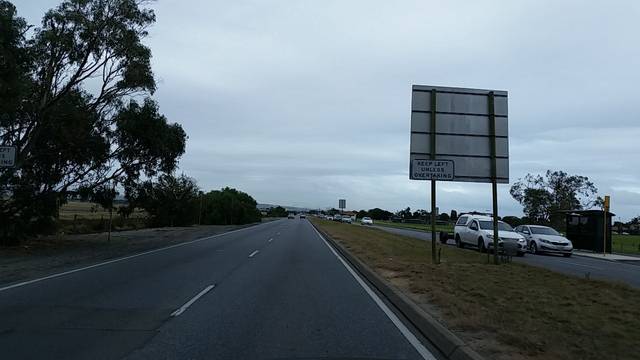
Region: Australia
Coordinates: -34.937, 138.517